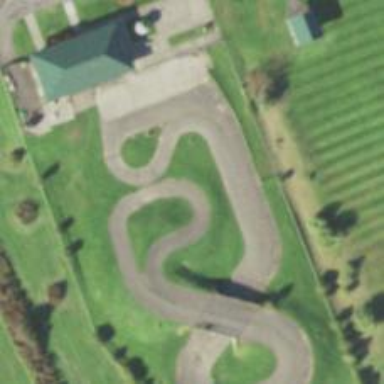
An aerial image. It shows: Raceway road.